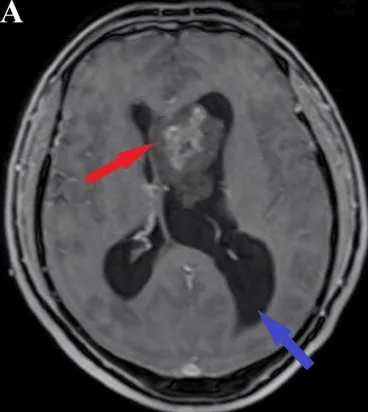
Preoperative T1Gd and T2 sequence MRI. The axial section of MRI T1 sequence with gadolinium.
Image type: radiology (mri)